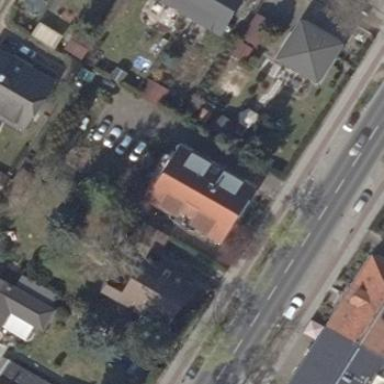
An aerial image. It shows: View of apartment building.